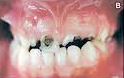
Condition: Caries